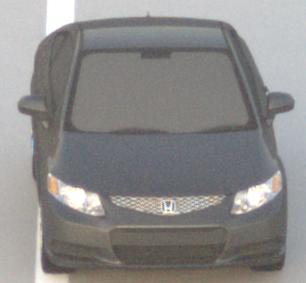
Make: Honda
Model: Civic Limousine 1.8
Detailed model: Civic (IX) Limousine
Model produced from: 2014/05
Model produced until: 2017/06
Doors: 4
Color: gray
Road condition: dry road
Daytime: sunrise or sunset
Contrast: low contrast